Field crop: maize
Growth stage: 2
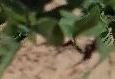
Species: maize